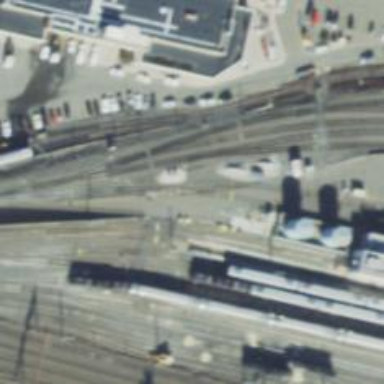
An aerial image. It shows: Railway yard.